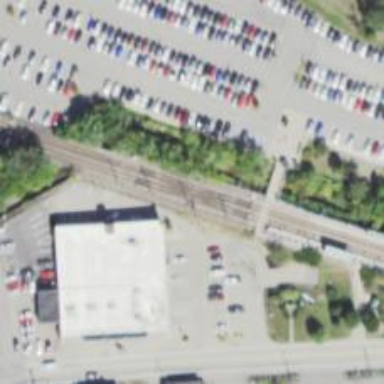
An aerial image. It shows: Railway crossing.